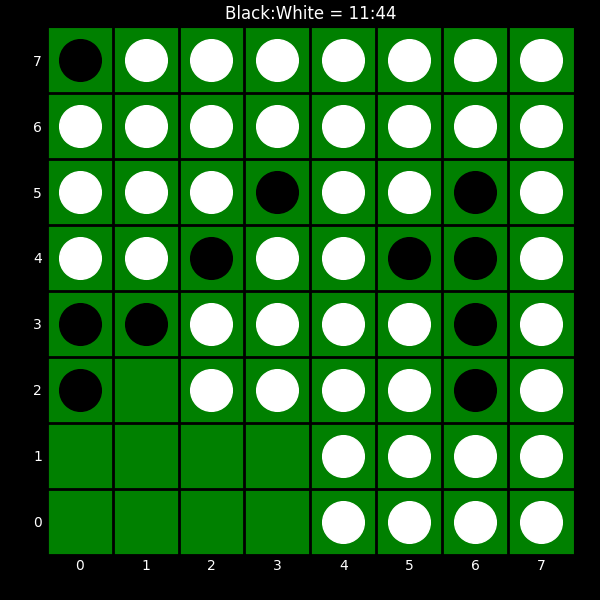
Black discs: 11
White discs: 44